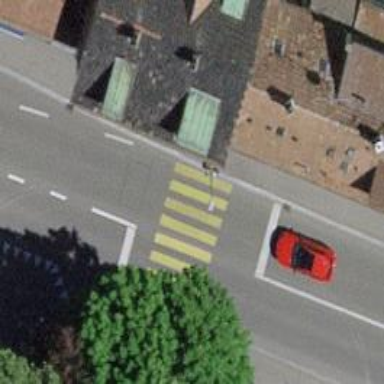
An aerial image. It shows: Road with traffic signals at the crossing.